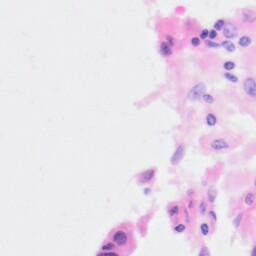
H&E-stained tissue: Kidney